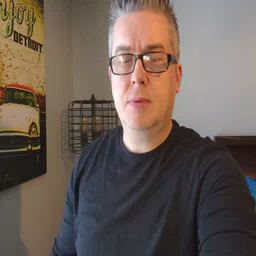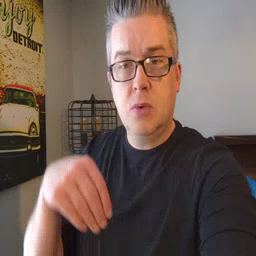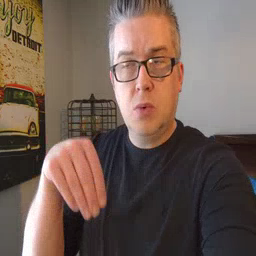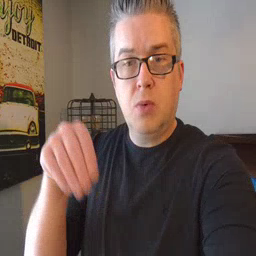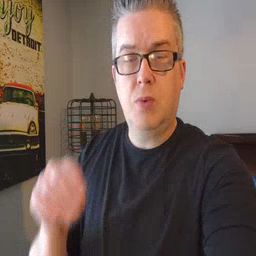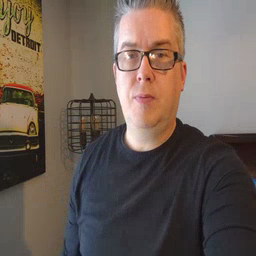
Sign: store